Question: I have a page set with a fixed header and horizontally scrolling content.
However there is something causing the bottom of my content to expand past what i perceive to be 100% of the screen, thus causing a vertical scrollbar to appear.
I've created a JsFiddle to demonstrate the problem.
<URL>
Here is a picture to further demonstrate what i mean by unexpected gap underneath the pictureframe that is causing a vertical scroll bar.

I have set no padding or margin to the picture frame so i don't understand why my content is overflowing causing this scroll bar. There is also no content under the photoframe.
Any help on this issue would be greatly appreciated.
HTML
'''
<body>
<div id="Header">
<div class="title">
<h1>Bass Clef Photography</h1>
</div>
<div class="tagline">Passion 4 Live Music & Passion 4 Photography</div>
<div id="tabsContainer">
<div class='tab zero'>
<ul>
<li><a href="BassClef.html">Home</a></li>
</ul>
</div>
<div class='tab one'>
<ul>
<li><a href="#">Music Gallery</a></li>
</ul>
</div>
<div class='tab two'>
<ul>
<li><a href="#">About</a></li>
</ul>
</div>
<div class='tab three'>
<ul>
<li><a href="#">Clients</a></li>
</ul>
</div>
<div class='tab four'>
<ul>
<li><a href="#">Contact</a></li>
</ul>
</div>
<div class='tab five'>
<ul>
<li><a href="members.php">Members</a></li>
</ul>
</div>
</div>
</div>
<div id="photoframeContainer">
<div id="photoframe">
<div class="pics"> <img src="uploads/picture01.jpg" alt=""></div>
<div class="pics"><img src="uploads/picture02.jpg" alt=""></div>
<div class="pics"><img src="uploads/picture03.jpg" alt=""></div>
<div class="pics"><img src="uploads/picture04.jpg" alt=""></div>
<div class="pics"><img src="uploads/picture05.jpg" alt=""></div>
<div class="pics"> <img src="uploads/picture06.jpg" alt=""></div>
<div class="pics"><img src="uploads/picture07.jpg" alt=""></div>
<div class="pics"><img src="uploads/picture08.jpg" alt=""></div>
</div>
</div>
</body>
'''
CSS
'''
@charset "utf-8";
/* CSS Document */
/* http://meyerweb.com/eric/tools/css/reset/
v2.0 | 20110126
License: none (public domain)
*/
html, body, div, span, applet, object, iframe,
h1, h2, h3, h4, h5, h6, p, blockquote, pre,
a, abbr, acronym, address, big, cite, code,
del, dfn, em, img, ins, kbd, q, s, samp,
small, strike, strong, sub, sup, tt, var,
b, u, i, center,
dl, dt, dd, ol, ul, li,
fieldset, form, label, legend,
table, caption, tbody, tfoot, thead, tr, th, td,
article, aside, canvas, details, embed,
figure, figcaption, footer, header, hgroup,
menu, nav, output, ruby, section, summary,
time, mark, audio, video {
margin: 0;
padding: 0;
border: 0;
font-size: 100%;
font: inherit;
vertical-align: baseline;
}
/* HTML5 display-role reset for older browsers */
article, aside, details, figcaption, figure,
footer, header, hgroup, menu, nav, section {
display: block;
}
*, :before, :after {
-ms-box-sizing: border-box;
-moz-box-sizing: border-box;
-webkit-box-sizing: border-box;
box-sizing: border-box
}
body {
line-height: 1;
}
ol, ul {
list-style: none;
}
blockquote, q {
quotes: none;
}
blockquote:before, blockquote:after,
q:before, q:after {
content: '';
content: none;
}
table {
border-collapse: collapse;
border-spacing: 0;
}
/*End of CSS reset*/
a:link {
color: #FFF;
text-decoration: none;
} /* unvisited link */
a:visited {
color: #FFF;
text-decoration: none;
} /* visited link */
a:hover {
color: #FFF;
text-decoration: none;
} /* mouse over link */
a:active {
color: #030303;
text-decoration: none;
font-size: 100%;
} /* selected link */
#header{
position: fixed;
top: 0px;
left: 0px;
float: left;
}
html{
height:100%;
}
body{
background-color:#424242;
height:100%;
}
.title{
font-size: 6em;
color: #FFF;
margin-top: 30px;
margin-left: 30px;
margin-bottom: 10px;
}
.tagline{
font-size: 3em;
color: #d3701e;
margin-left: 30px;
}
#tabsContainer {
position: relative;
height: 50px;
width: 450px;
margin-left: auto;
margin-right: auto;
}
#tabsContainer {
height: 50px;
width: auto;
padding-left: 30px;
font-size: 24px;
}
#tabsContainer ul {
list-style: none;
margin: 0;
padding: 0;
font-size:24px;
}
#tabsContainer ul li {
display: inline;
margin: 0px;
display: block;
height: 50px;
text-align: center;
line-height: 30px;
font-size:24px;
}
#tabsContainer ul li a {
height: 33px;
display: block;
float: left;
padding: 17px 15px 0 15px;
font: bold 12px Arial;
color: #FFF;
text-decoration: none;
font-size:24px;
}
#tabsContainer ul li a:hover {
color: #d3701e;
height: 50px;
font-size: 24px;
}
#tabsContainer ul li#active a {
color: #d3701e;
background: url(images/navigation-hover.png) repeat-x left top;
font-size:24px;
}
.tab{
float: left;
font-size:24px;
}
.tab.one
{
width:190px;
font-size:24px;
}
/*#photoframe
{
top: 300px;
position: fixed;
padding: 0 25px 0 25px;
overflow: none;
white-space: nowrap;
left: 0px;
height: 100%;
width: 100%;
}*/
#photoframeContainer{
padding-top: 10px;;
overflow-x: auto;
overflow-y: hidden;
min-height: 100%;
}
#photoframe {
white-space: nowrap;
}
#photoframe .pics {
display: inline-block;
}
#photoframe .pics img {
padding: 0;
margin: 0;
z-index: 1;
display: inline-block;
height:500px;
padding-left:10px;
padding-right:10px;
}
.upload
{
float: left;
vertical-align: baseline;
}
'''
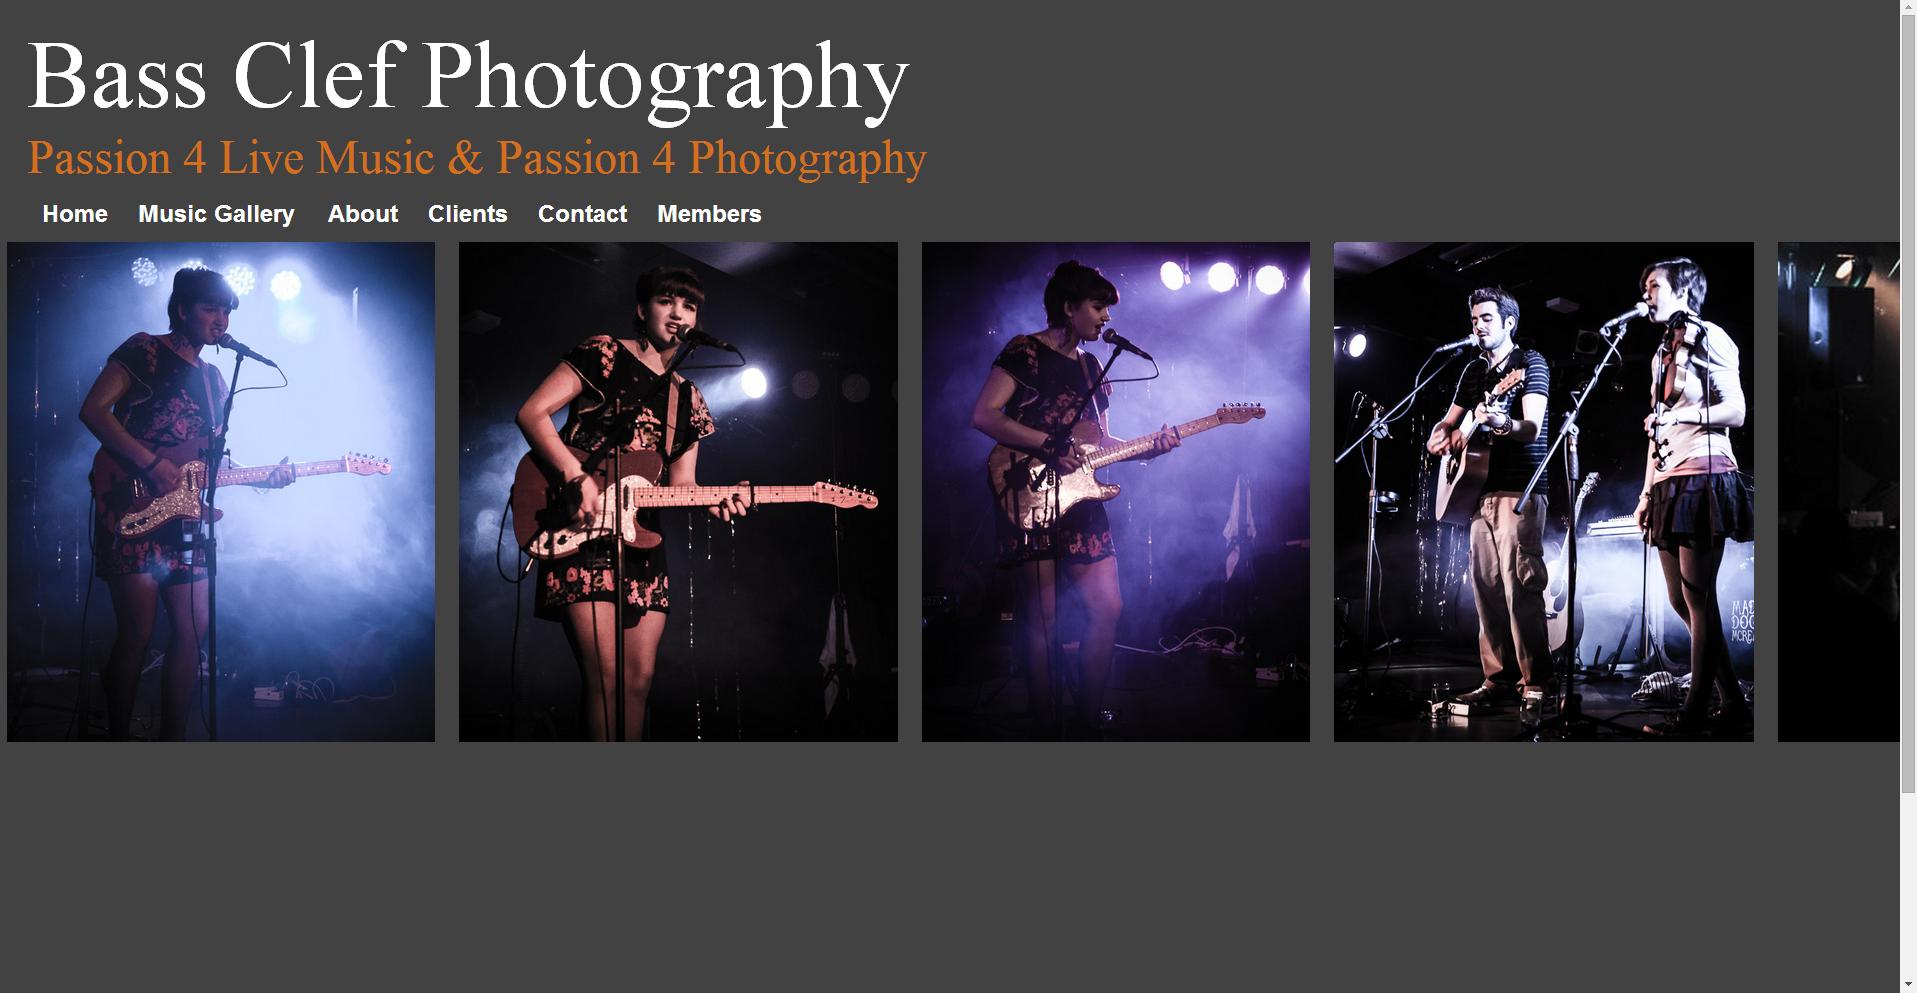
Answer: The following elements have 'height:100%':
- - -
Margins and padding are not calculated within the height, so 100% + margin + padding is what you see. Here is what the spec says:
> For absolutely positioned elements, the used values of the vertical dimensions must satisfy this constraint:'top' + 'margin-top' + 'border-top-width' + 'padding-top' + 'height' + 'padding-bottom' + 'border-bottom-width' + 'margin-bottom' + 'bottom' = height of containing block
Since the calculated height is greater than the height of the viewport, and the default stylesheet defines 'overflow:visible' as the default for all elements, the scrollbar is shown.
- <URL>